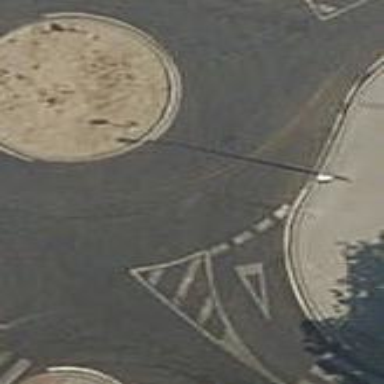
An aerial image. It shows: Residential road with roundabout.